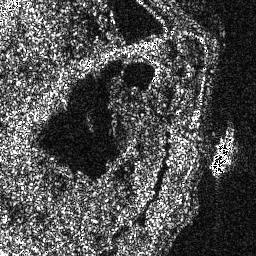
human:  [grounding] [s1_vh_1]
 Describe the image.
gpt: In the satellite image, there is  <ref>1 medium ship </ref> <box>[[81, 48, 92, 67, 0]]</box> located at right.